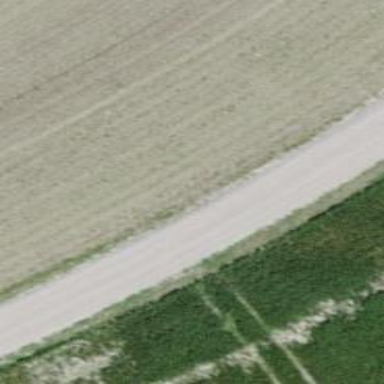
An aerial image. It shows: Unclassified road.